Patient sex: M
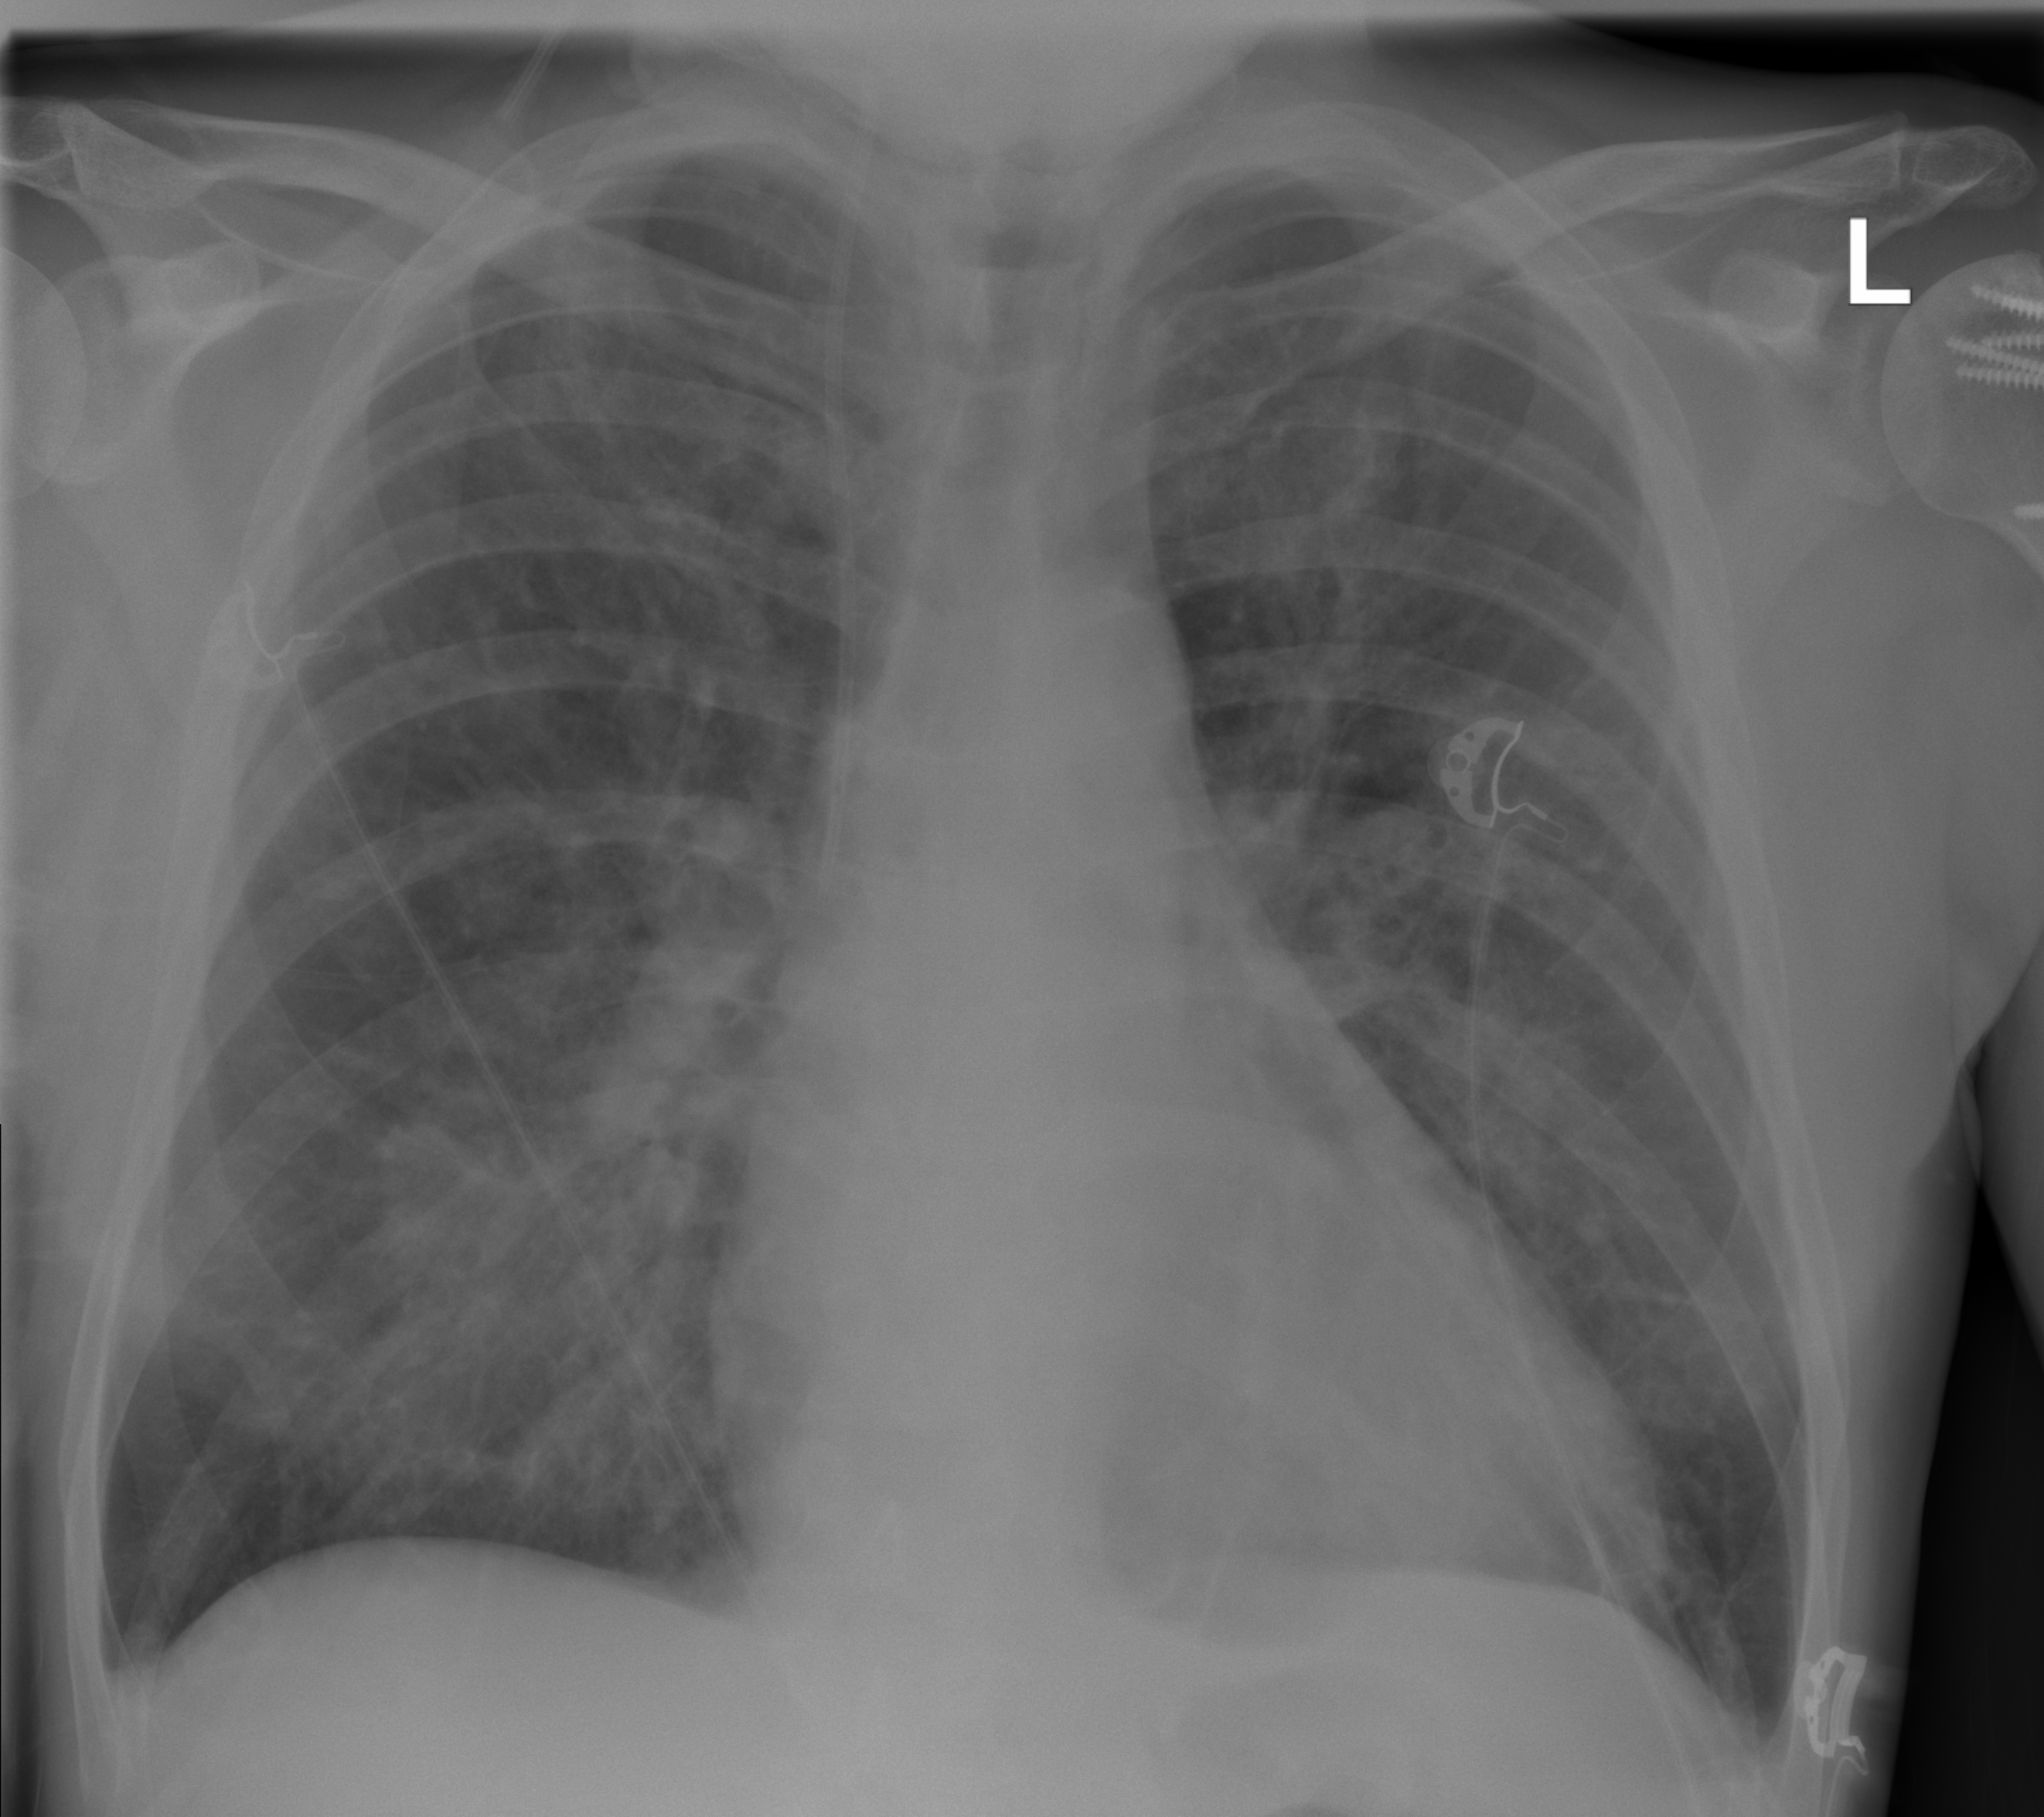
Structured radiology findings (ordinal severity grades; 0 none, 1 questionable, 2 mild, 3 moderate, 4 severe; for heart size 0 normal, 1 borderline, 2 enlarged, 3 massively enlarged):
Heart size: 2
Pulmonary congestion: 0
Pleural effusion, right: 2
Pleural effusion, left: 2
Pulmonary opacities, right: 2
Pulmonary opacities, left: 2
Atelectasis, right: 0
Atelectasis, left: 0